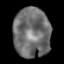
Tissue: lung
Cell type: T cells
Senescence score: 0.2406
Nuclear area (px): 1782
Mean DAPI intensity: 110.712